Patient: sex M, age 65
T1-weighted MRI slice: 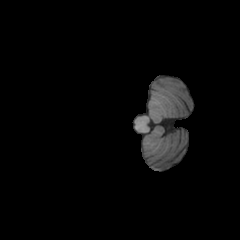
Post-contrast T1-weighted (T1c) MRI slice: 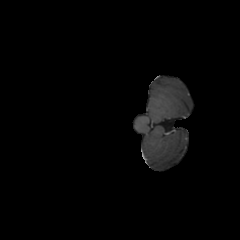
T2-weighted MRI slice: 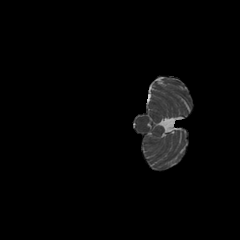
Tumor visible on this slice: no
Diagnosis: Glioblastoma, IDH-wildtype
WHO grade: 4